Field crop: maize
Growth stage: 2
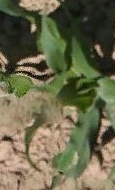
Species: maize